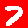
Digit: 7